Question: Working in Power BI and I am trying to find the average number for two different groups and then calculate the difference between them. Here is an example of the data:
[
'''
ID Item Misc Score.I
R.3 Searching N/A 0
R.3 Discovering N/A 0
R.3 Creation Email 3.1
R.3 Duplicate Mailbox 1.9
R.3 Duplicate Connection 2.8
R.3_FS Searching N/A 0
R.3_FS Discovering N/A 0
R.3_FS Creation Email 2.8
R.3_FS Duplicate Mailbox 2.8
R.3_FS Duplicate Connection 2.5
'''
For example, I want to find the average 'Score.i' for each 'ID' and then show the difference between the two values. Any idea on the easiest way to accomplish this?
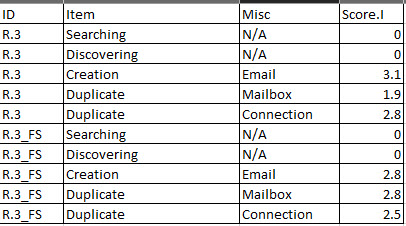
Answer: You could create 3 measures - average for ID = R.3, average for ID = R.3_FS, and difference between first two:
'''
Average R.3 = AVERAGEX(FILTER('Table'; 'Table'[ID] = "R.3"); 'Table'[Score.I])
Average R.3_FS = AVERAGEX(FILTER('Table'; 'Table'[ID] = "R.3_FS"); 'Table'[Score.I])
Difference = [Average R.3] - [Average R.3_FS]
'''
Where 'Table' is the name of your table. Note, that you may have to use ',' instead of ';' as parameters separation, depending on your regional settings.
<URL>